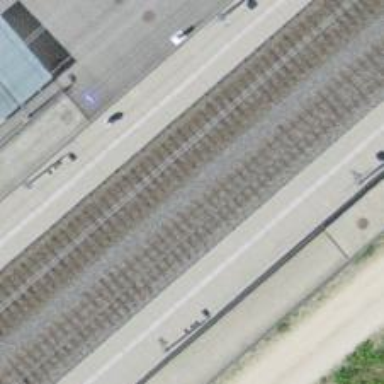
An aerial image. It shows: Halt on the railway.